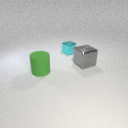
small cyan metal cube behind large gray metal cube